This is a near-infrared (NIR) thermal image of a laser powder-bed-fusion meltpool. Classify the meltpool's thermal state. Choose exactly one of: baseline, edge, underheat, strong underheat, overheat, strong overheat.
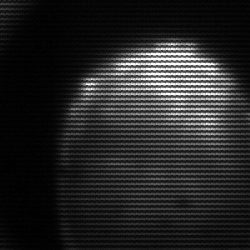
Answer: edge